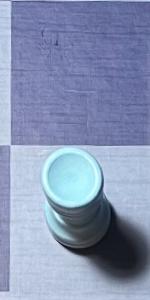
Label: Rook_White